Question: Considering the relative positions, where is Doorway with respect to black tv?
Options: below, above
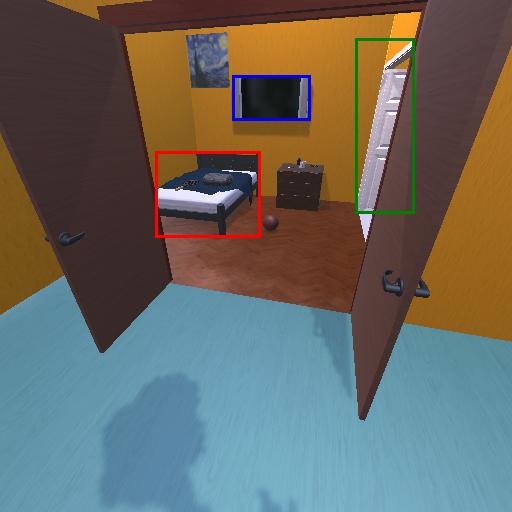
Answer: below